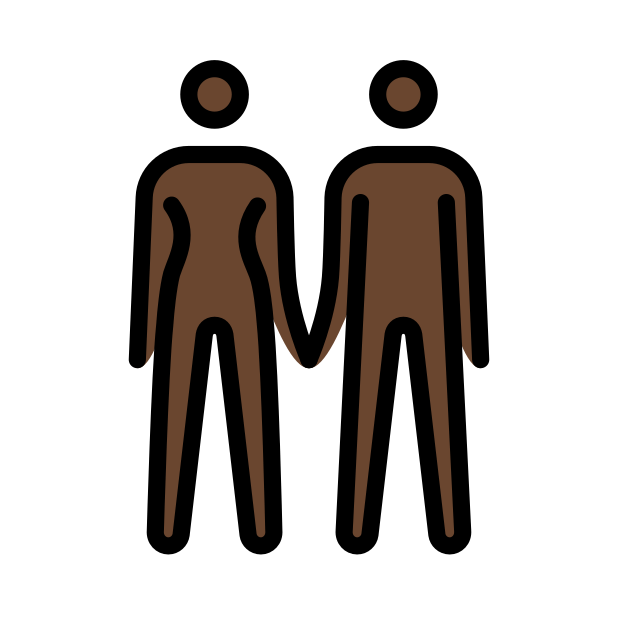
woman and man holding hands: dark skin tone